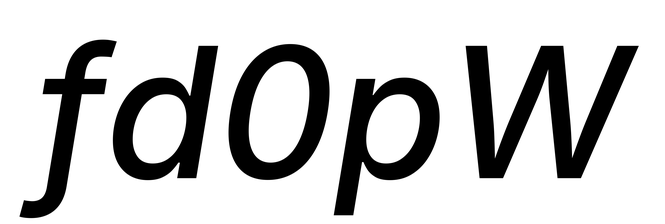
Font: Inter-Italic_Medium_Italic